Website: bh-photo
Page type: order-tracking
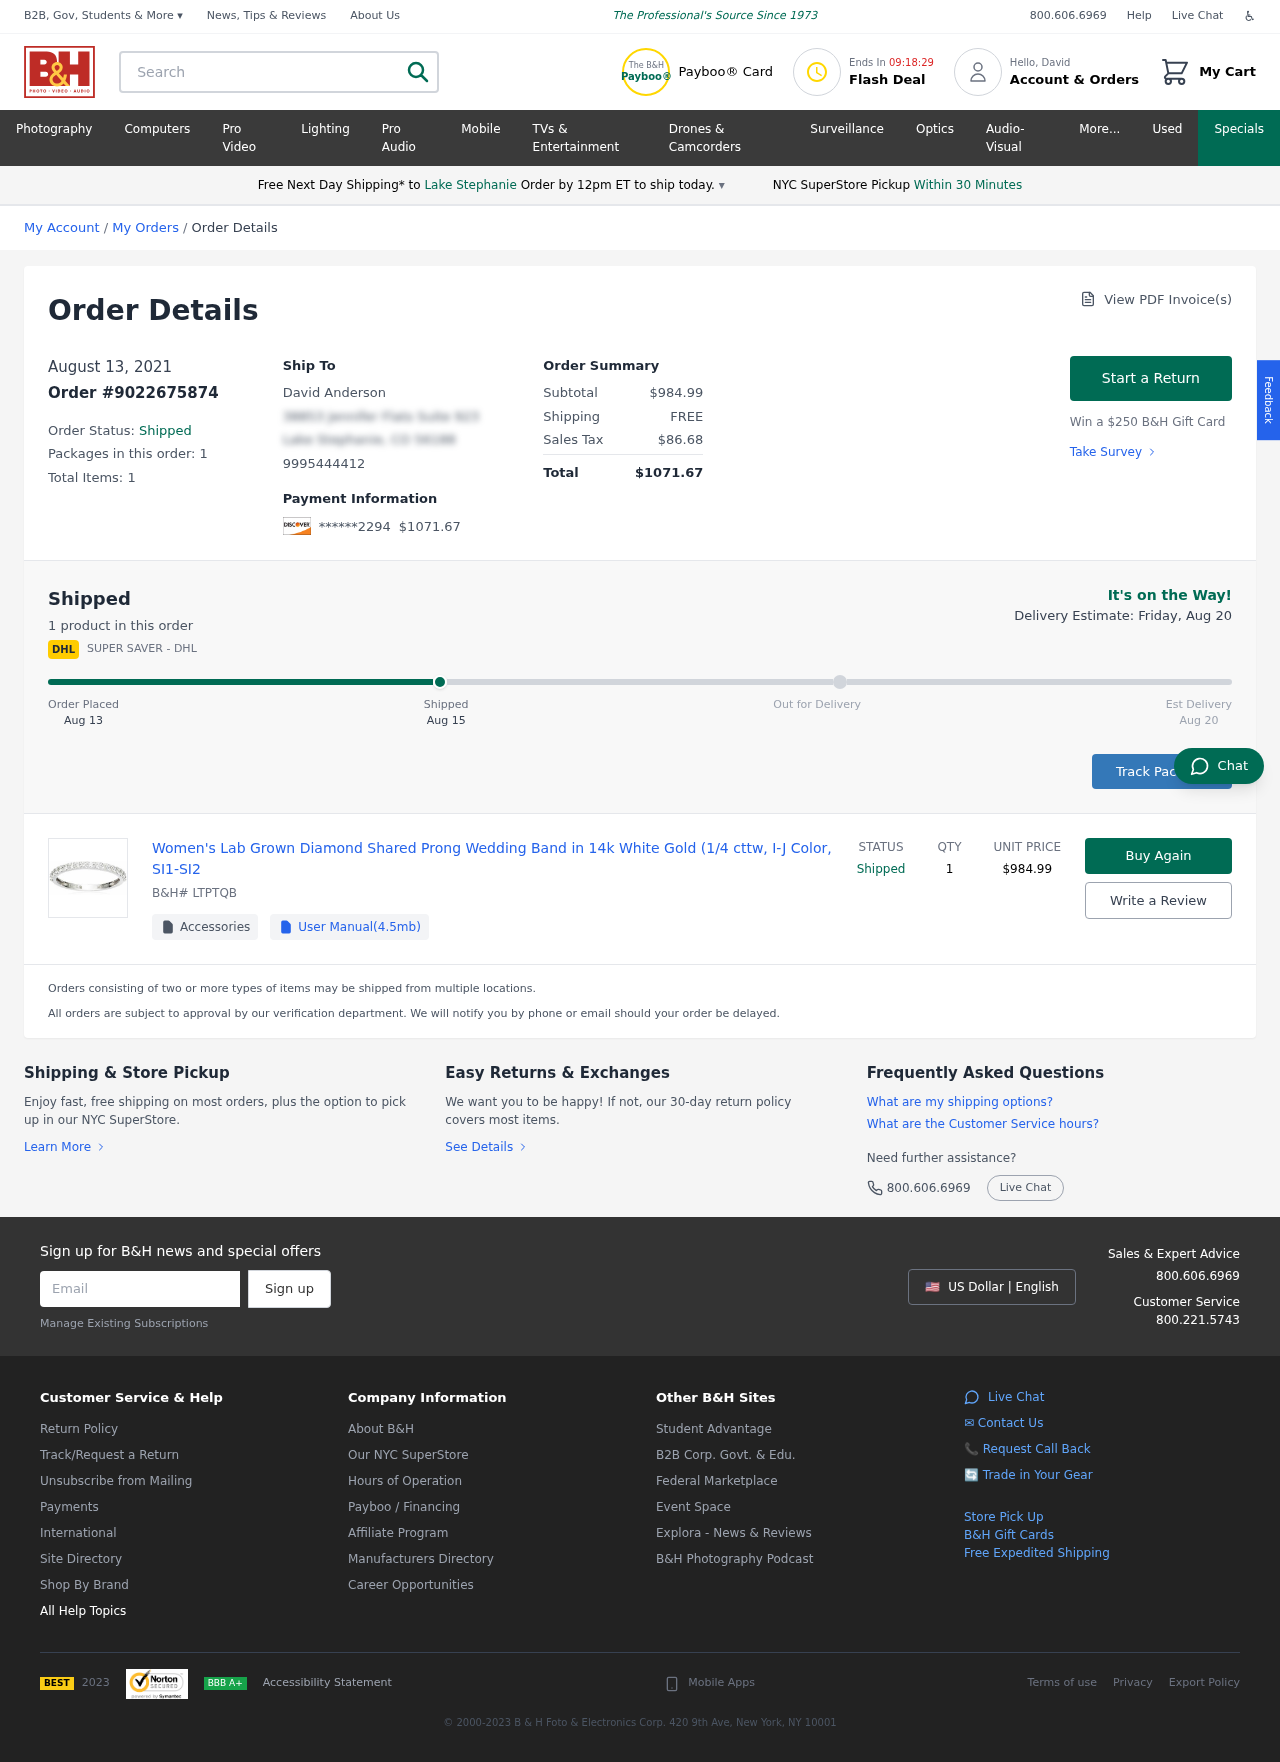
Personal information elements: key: PII_CARD_LAST4
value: ******2294
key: PII_CITY
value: Lake Stephanie
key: PII_EMAIL
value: danderson@hotmail.com
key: PII_FIRSTNAME
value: David
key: PII_FULLNAME
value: David Anderson
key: PII_PHONE
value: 9995444412
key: PII_STREET
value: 38853 Jennifer Flats Suite 923
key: PII_CITY_STATE_ZIP
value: Lake Stephanie, CO 56188
Product elements: key: PRODUCT1_NAME
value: Women's Lab Grown Diamond Shared Prong Wedding Band in 14k White Gold (1/4 cttw, I-J Color, SI1-SI2
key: PRODUCT1_PRICE
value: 984.99
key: PRODUCT1_QUANTITY
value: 1
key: PRODUCT1_SKU
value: LTPTQB
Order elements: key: ORDER_DATE
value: Aug 13
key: ORDER_DATE
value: August 13, 2021
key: ORDER_ID
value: Order #9022675874
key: ORDER_NUM_PACKAGES
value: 1
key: ORDER_NUM_ITEMS
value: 1
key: ORDER_NUM_ITEMS
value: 1 product
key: ORDER_TOTAL
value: $1071.67
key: ORDER_SUBTOTAL
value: $984.99
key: ORDER_SHIPPING_COST
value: FREE
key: ORDER_TAX
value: $86.68
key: ORDER_DELIVERY_DATE
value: Aug 20
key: ORDER_DELIVERY_DATE
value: Delivery Estimate: Friday, Aug 20
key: ORDER_SHIPPING_DATE
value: Aug 15
Search elements: key: HEADER_SEARCH
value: Search